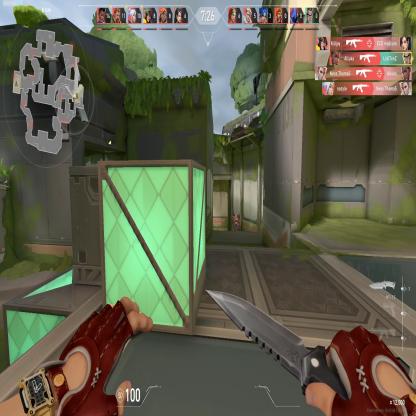
Label: enemy